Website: walmart
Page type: receipt
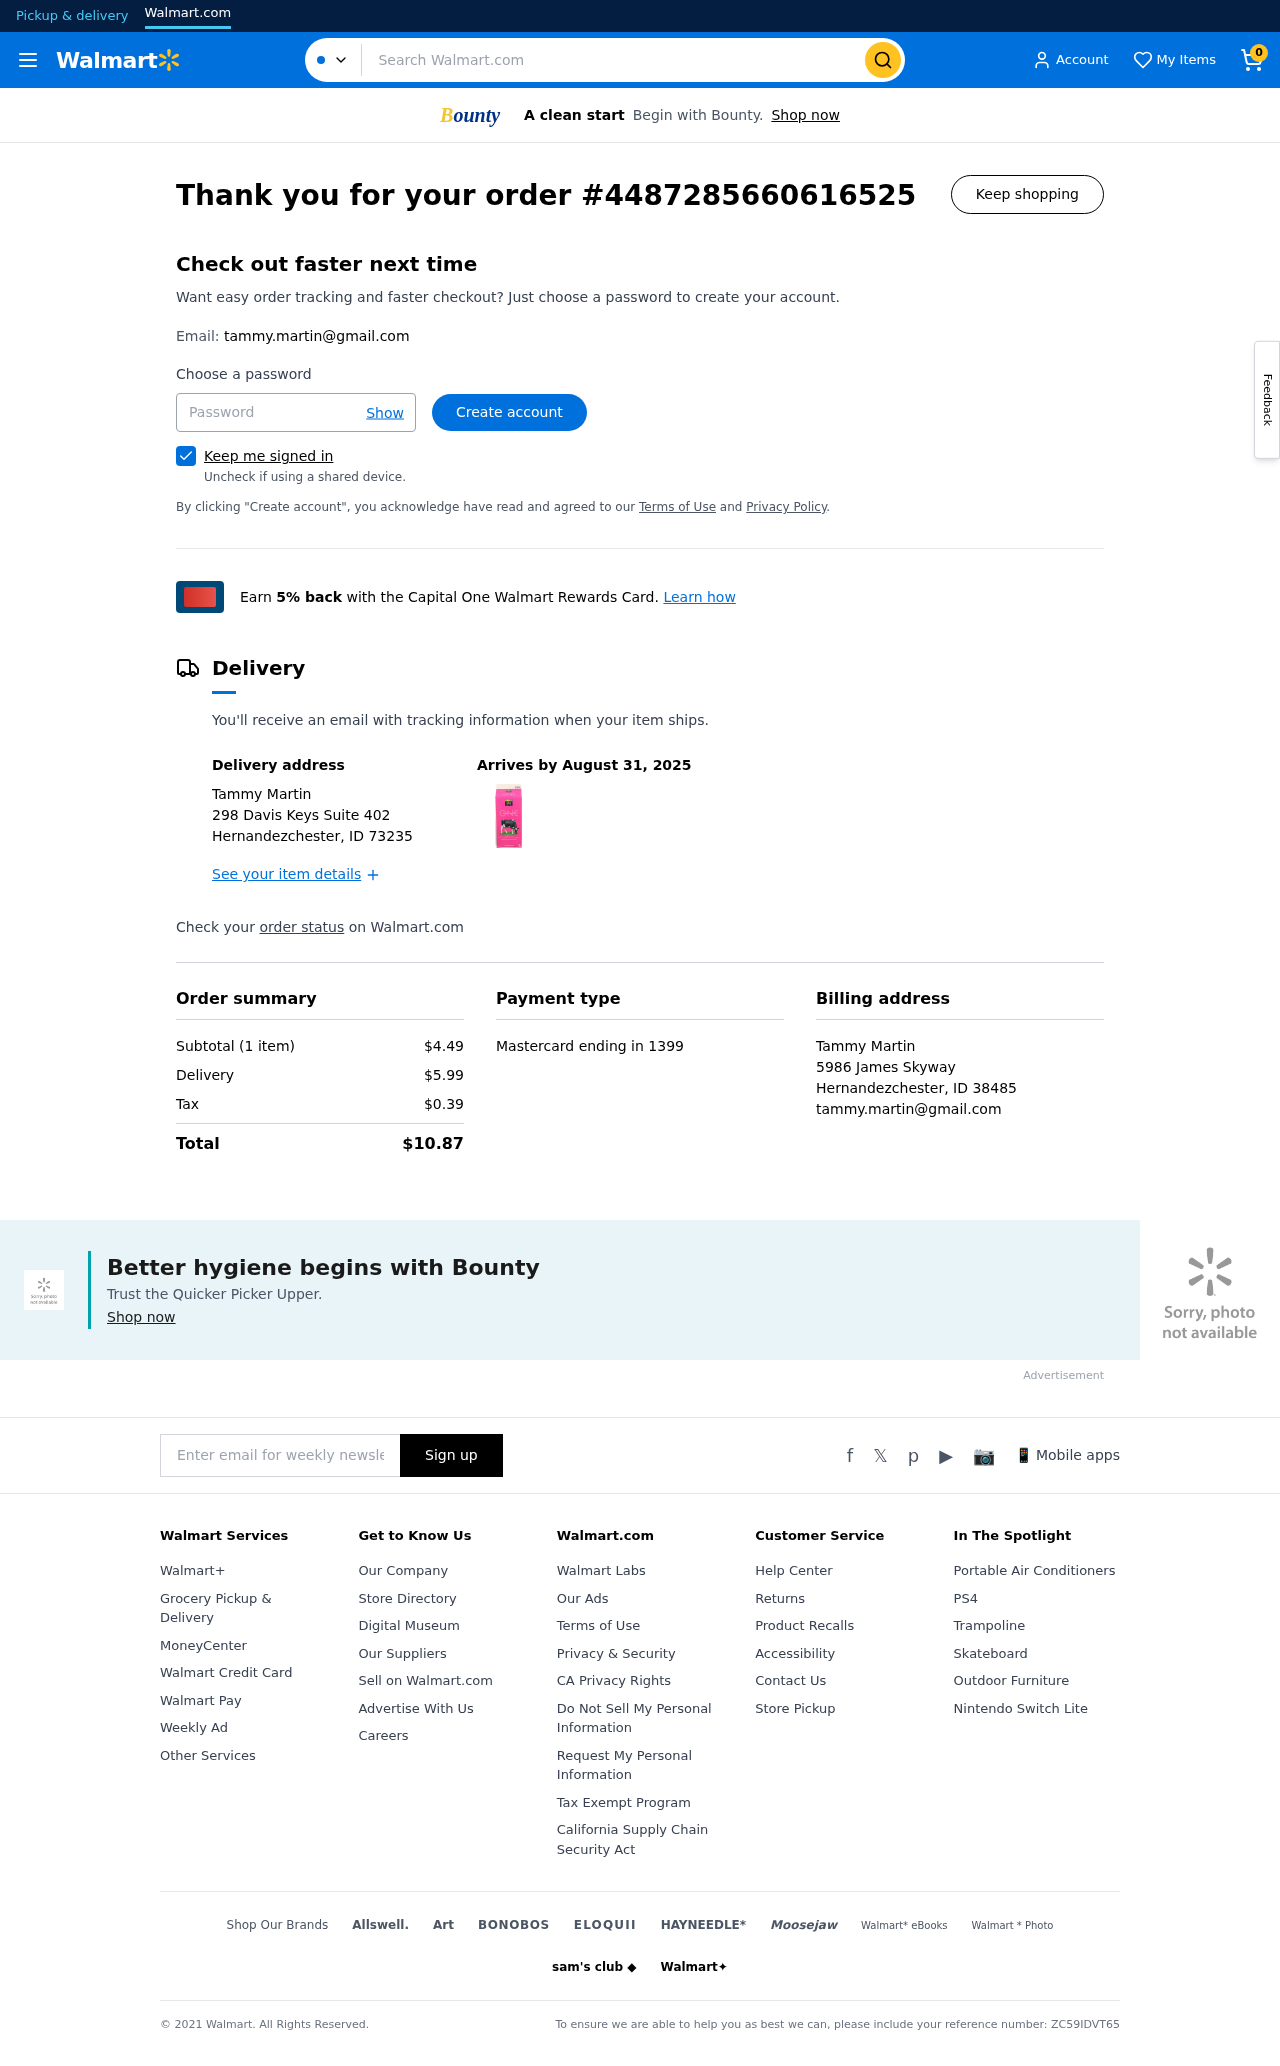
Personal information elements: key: PII_CARD_LAST4
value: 1399
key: PII_CARD_TYPE
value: Mastercard
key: PII_CITY_STATE_ZIP
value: Hernandezchester, ID 73235
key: PII_CITY_STATE_ZIP2
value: Hernandezchester, ID 38485
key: PII_EMAIL
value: tammy.martin@gmail.com
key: PII_EMAIL2
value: tammy.martin@gmail.com
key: PII_FULLNAME
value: Tammy Martin
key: PII_FULLNAME2
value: Tammy Martin
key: PII_STREET
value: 298 Davis Keys Suite 402
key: PII_STREET2
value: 5986 James Skyway
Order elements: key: ORDER_NUM_ITEMS
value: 0
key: ORDER_ID
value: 4487285660616525
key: ORDER_DELIVERY_DATE
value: August 31, 2025
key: ORDER_NUM_ITEMS
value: Subtotal (1 item)
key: ORDER_SUBTOTAL
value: $4.49
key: ORDER_SHIPPING_COST
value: $5.99
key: ORDER_TAX
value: $0.39
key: ORDER_TOTAL
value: $10.87
Search elements: key: HEADER_SEARCH
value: Search Walmart.com